Field crop: maize
Growth stage: 2
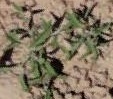
Species: atriplex